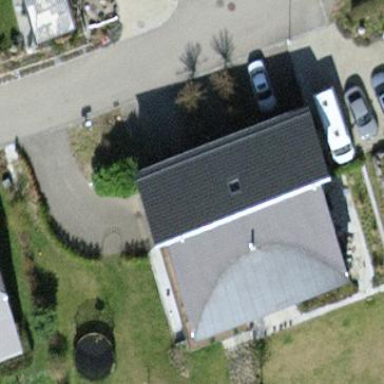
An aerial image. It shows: Simple and straightforward house.